Interaction volume radius: 10 \u00c5
Interaction volume height: 50 \u00c5
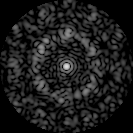
Disorder parameter: 0.7127